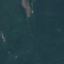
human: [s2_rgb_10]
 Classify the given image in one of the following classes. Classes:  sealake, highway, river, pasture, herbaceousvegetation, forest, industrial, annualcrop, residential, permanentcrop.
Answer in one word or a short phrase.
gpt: Forest